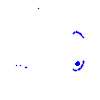
Particle: electron